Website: crate-barrel
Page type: customer-info-address
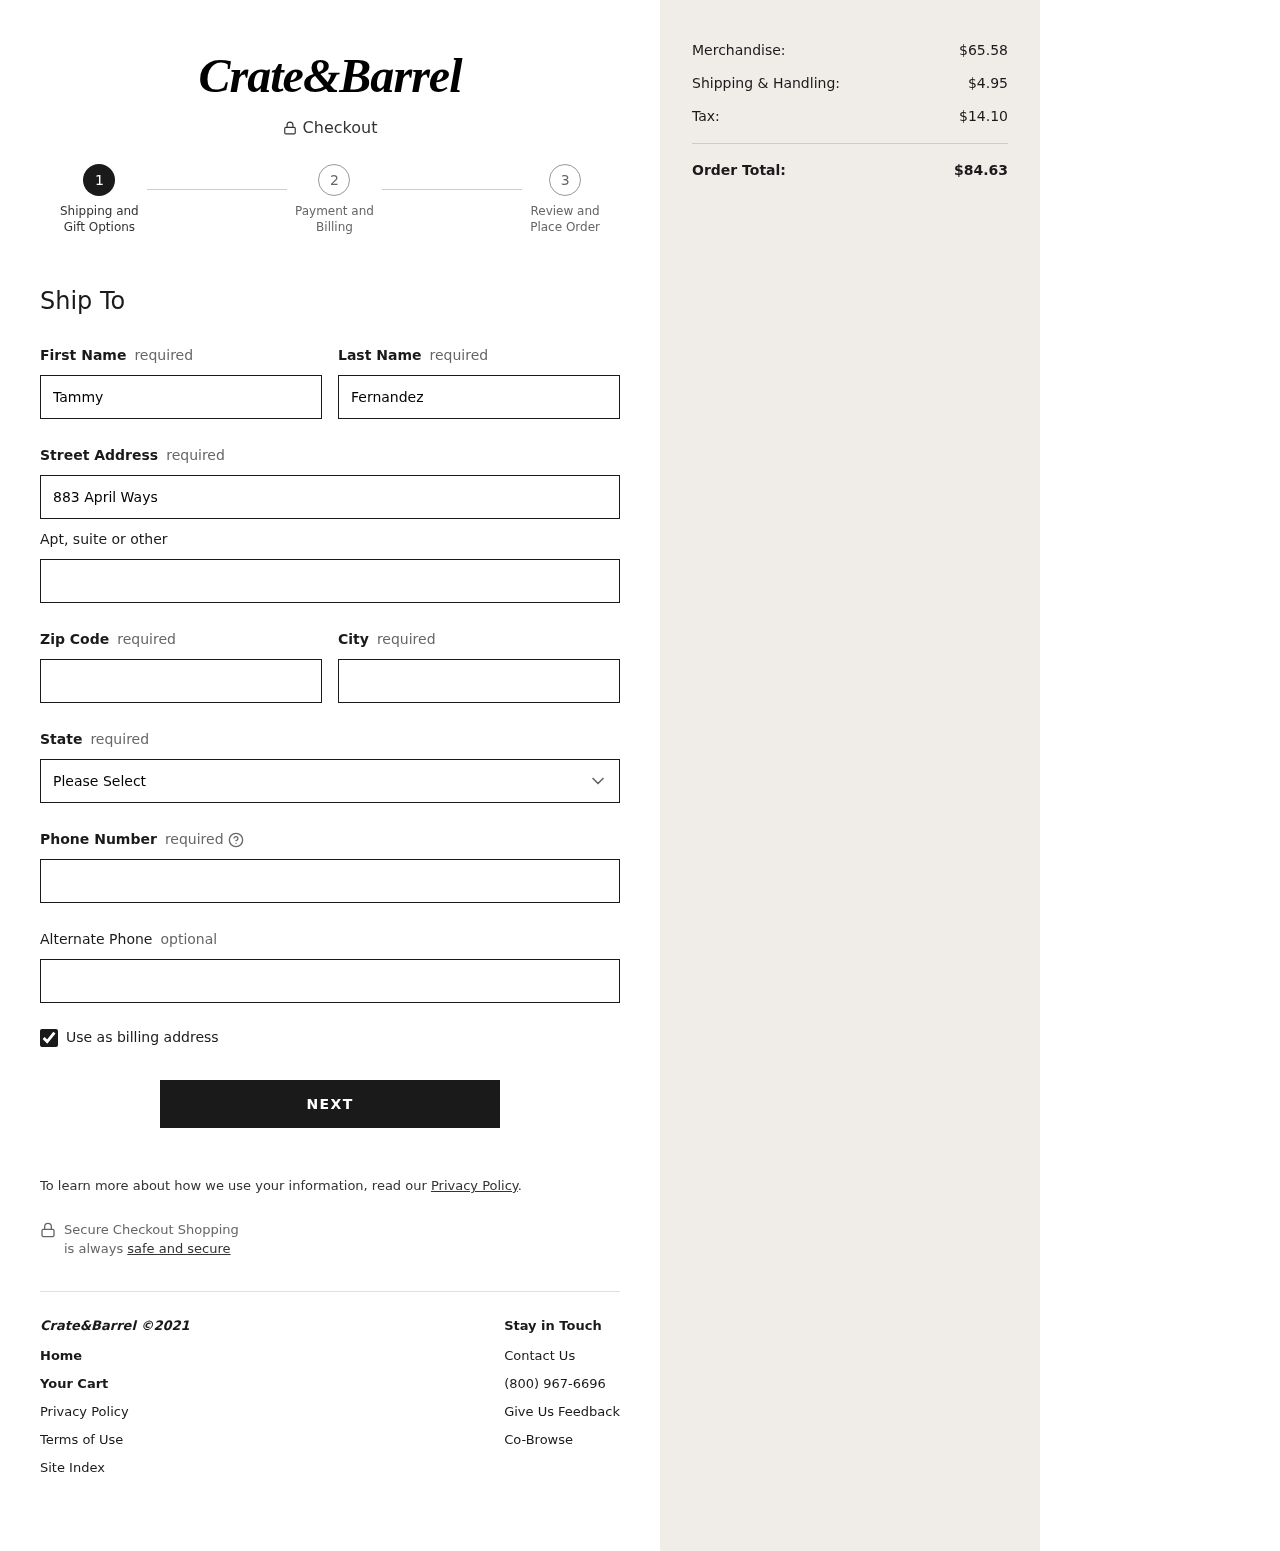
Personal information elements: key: PII_STATE
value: Ohio
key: PII_FIRSTNAME
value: Tammy
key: PII_LASTNAME
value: Fernandez
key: PII_STREET
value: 883 April Ways
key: PII_POSTCODE
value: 92929
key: PII_CITY
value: Derrickland
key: PII_PHONE
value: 5128456597
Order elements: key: ORDER_SUBTOTAL
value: $65.58
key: ORDER_SHIPPING_COST
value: $4.95
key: ORDER_TAX
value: $14.10
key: ORDER_TOTAL
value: $84.63